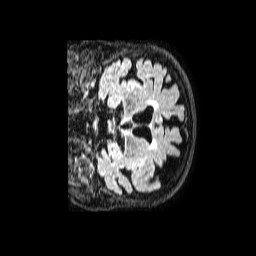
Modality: FLAIR
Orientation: coronal
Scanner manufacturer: philips
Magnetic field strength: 1.5 T
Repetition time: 4.8 s
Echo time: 0.3 s